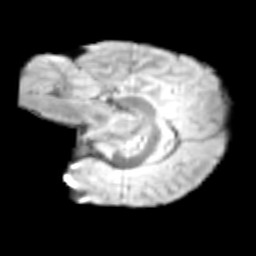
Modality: T2w
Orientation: sagittal
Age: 11
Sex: male
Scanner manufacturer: siemens
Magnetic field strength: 3 T
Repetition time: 3.8 s
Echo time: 0.07 s